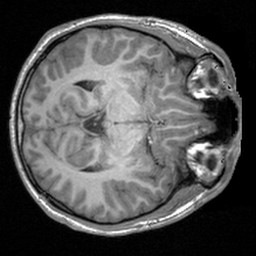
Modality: T1w
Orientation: axial
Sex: male
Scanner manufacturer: siemens
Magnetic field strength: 3 T
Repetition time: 1.9 s
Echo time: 0.00226 s